Question: I am fetching data from firestore. When I console.log the received result, everything looks fine, but when I try to display them I get this error:
> uncaught Invariant Violation: Objects are not valid as a React child (found: >object with keys {seconds, nanoseconds})
console.log(props.transactions) result:

'''
{props.transactions &&
props.transactions
.map(transaction => {
return (
<tr key={transaction.id}>
<td>{transaction.date}</td>
<td>{transaction.description}</td>
<td>{transaction.category}</td>
<Cell transactionType={transaction.transactionType}>
{transaction.amount}
</Cell>
<td>
<Button>Edit</Button>
</td>
</tr>
)
})
}
'''
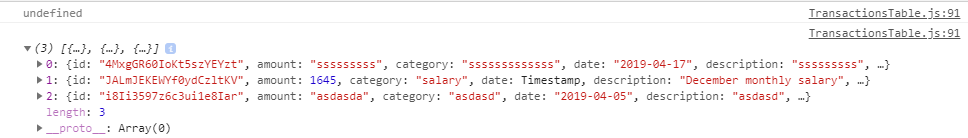
Answer: The problem is that one of your 'transaction.date' is of type 'Timestamp' which is an object and cannot be directly rendered.